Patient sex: M
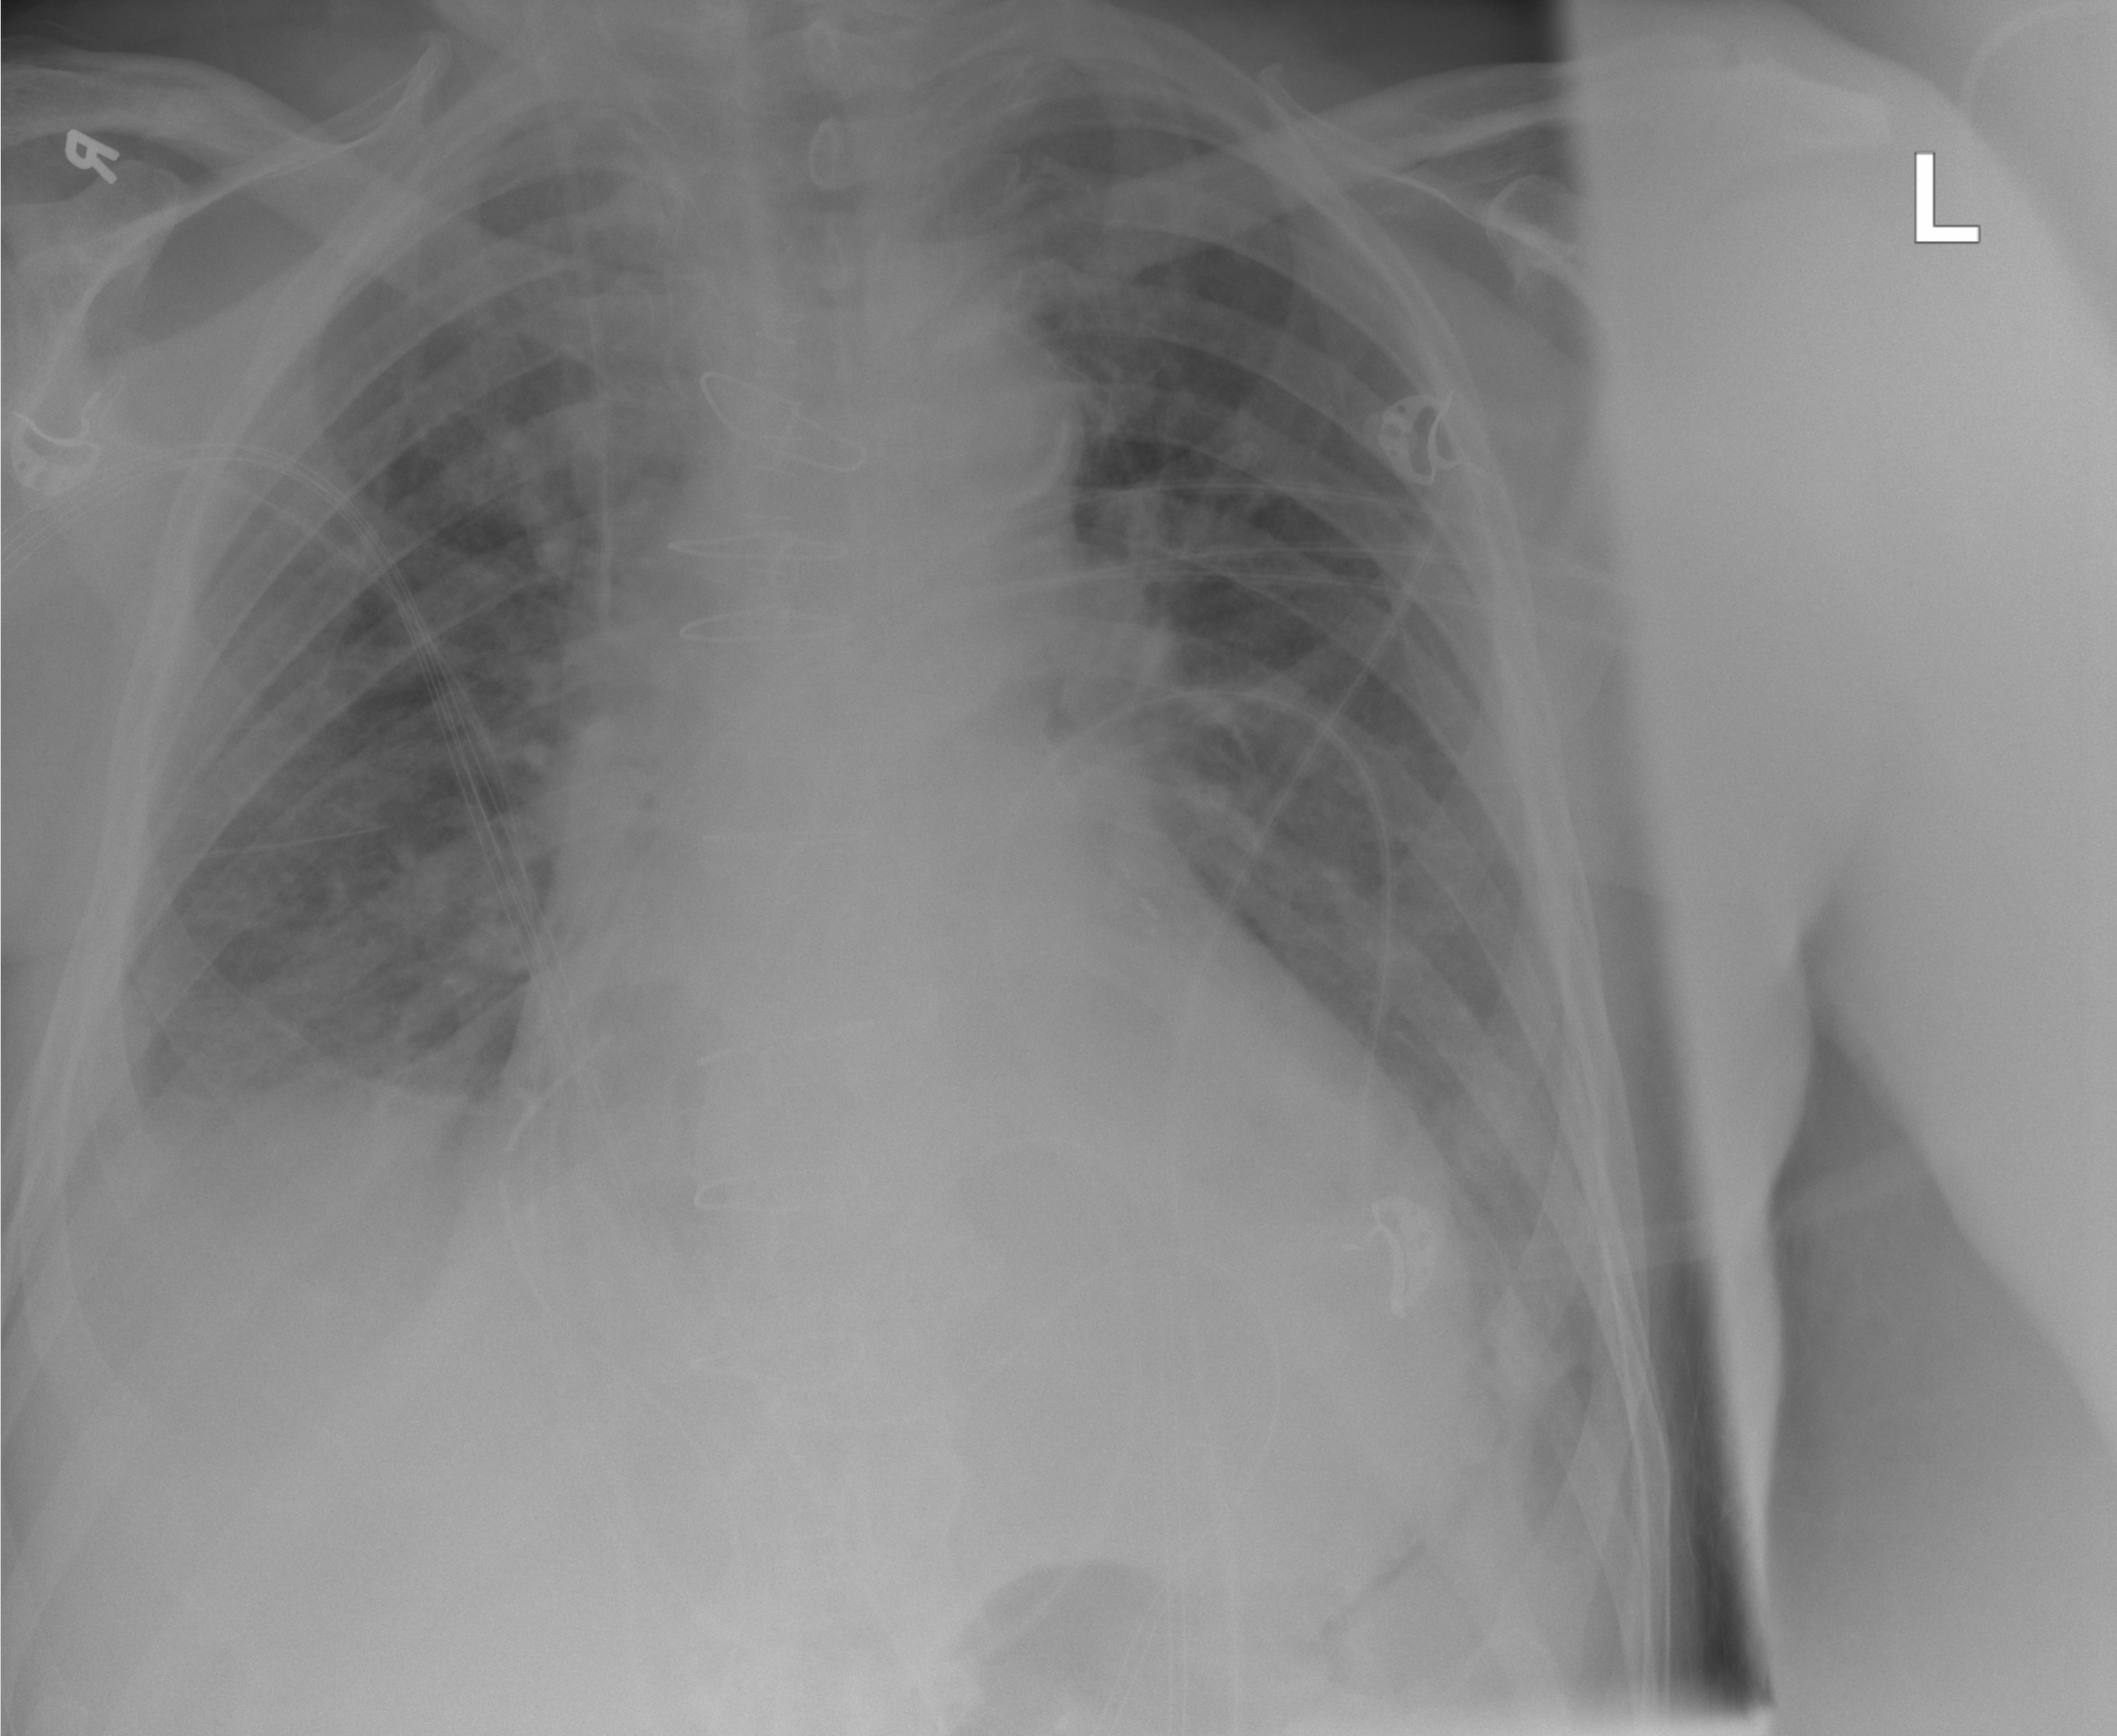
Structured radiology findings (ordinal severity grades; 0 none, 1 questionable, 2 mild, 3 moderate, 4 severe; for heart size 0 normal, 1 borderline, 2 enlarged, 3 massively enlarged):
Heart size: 2
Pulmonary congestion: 2
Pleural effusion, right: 2
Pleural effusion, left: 1
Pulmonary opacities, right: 0
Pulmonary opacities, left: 0
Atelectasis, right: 2
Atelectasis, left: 2